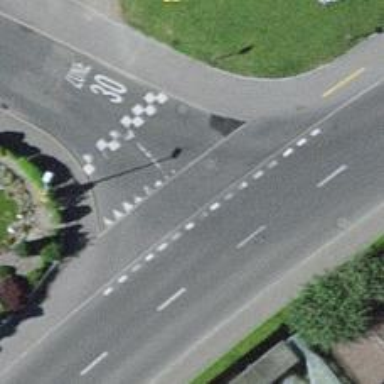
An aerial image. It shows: Unmarked crossing on the road.